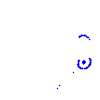
Particle: proton